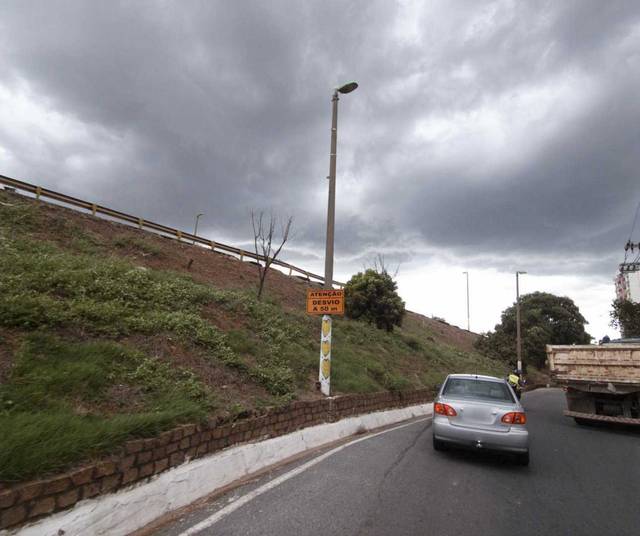
Region: Brazil
Coordinates: -15.588, -56.084